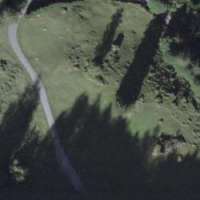
EUNIS habitat code: 23
Species observed at this site:
Tussilago farfara